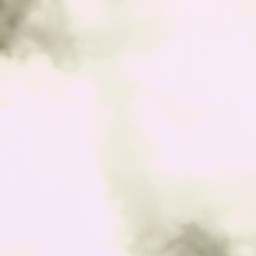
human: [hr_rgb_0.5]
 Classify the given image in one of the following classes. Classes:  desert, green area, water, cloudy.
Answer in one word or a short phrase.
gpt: cloudy